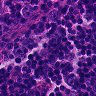
Metastatic tissue present: no